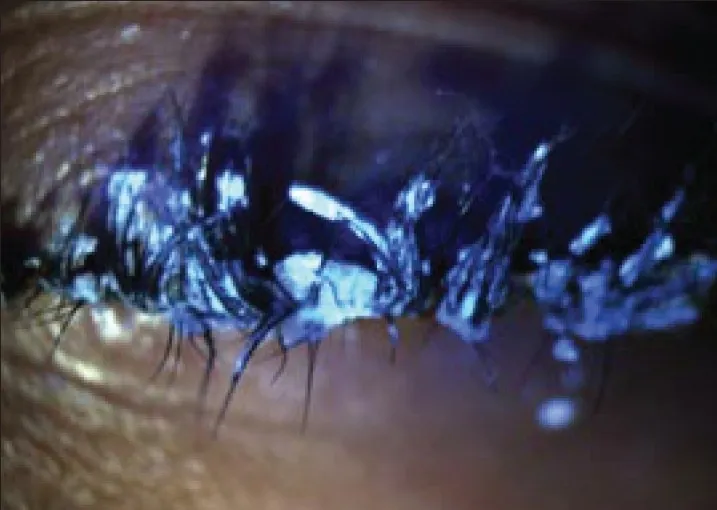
Cyanoacrylate (solidified superglue) on eyelashes: the lids could not be opened, nor could the glue be removed with forceps, giving the initial impression of a tarsorrhaphy.
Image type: medical_photograph (other_medical_photograph)